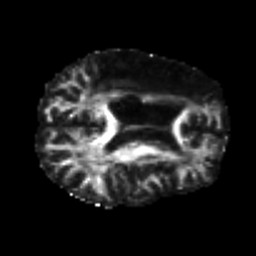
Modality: FA
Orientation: axial
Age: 59
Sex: female
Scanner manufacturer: siemens
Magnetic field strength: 3 T
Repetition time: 7.3 s
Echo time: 0.087 s